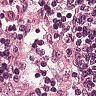
Metastatic tissue present: no